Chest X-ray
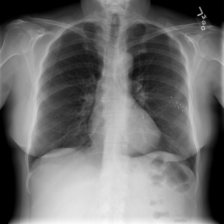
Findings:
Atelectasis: negative
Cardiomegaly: negative
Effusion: negative
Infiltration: negative
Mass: negative
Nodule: negative
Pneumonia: negative
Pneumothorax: negative
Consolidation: negative
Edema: negative
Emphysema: negative
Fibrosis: negative
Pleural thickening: negative
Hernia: negative